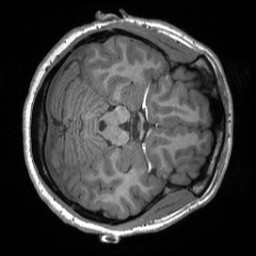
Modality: T1w
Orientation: axial